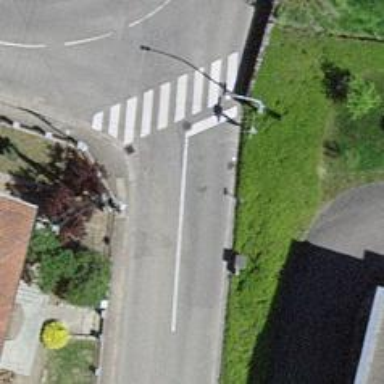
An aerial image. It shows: Stop road.